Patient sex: F
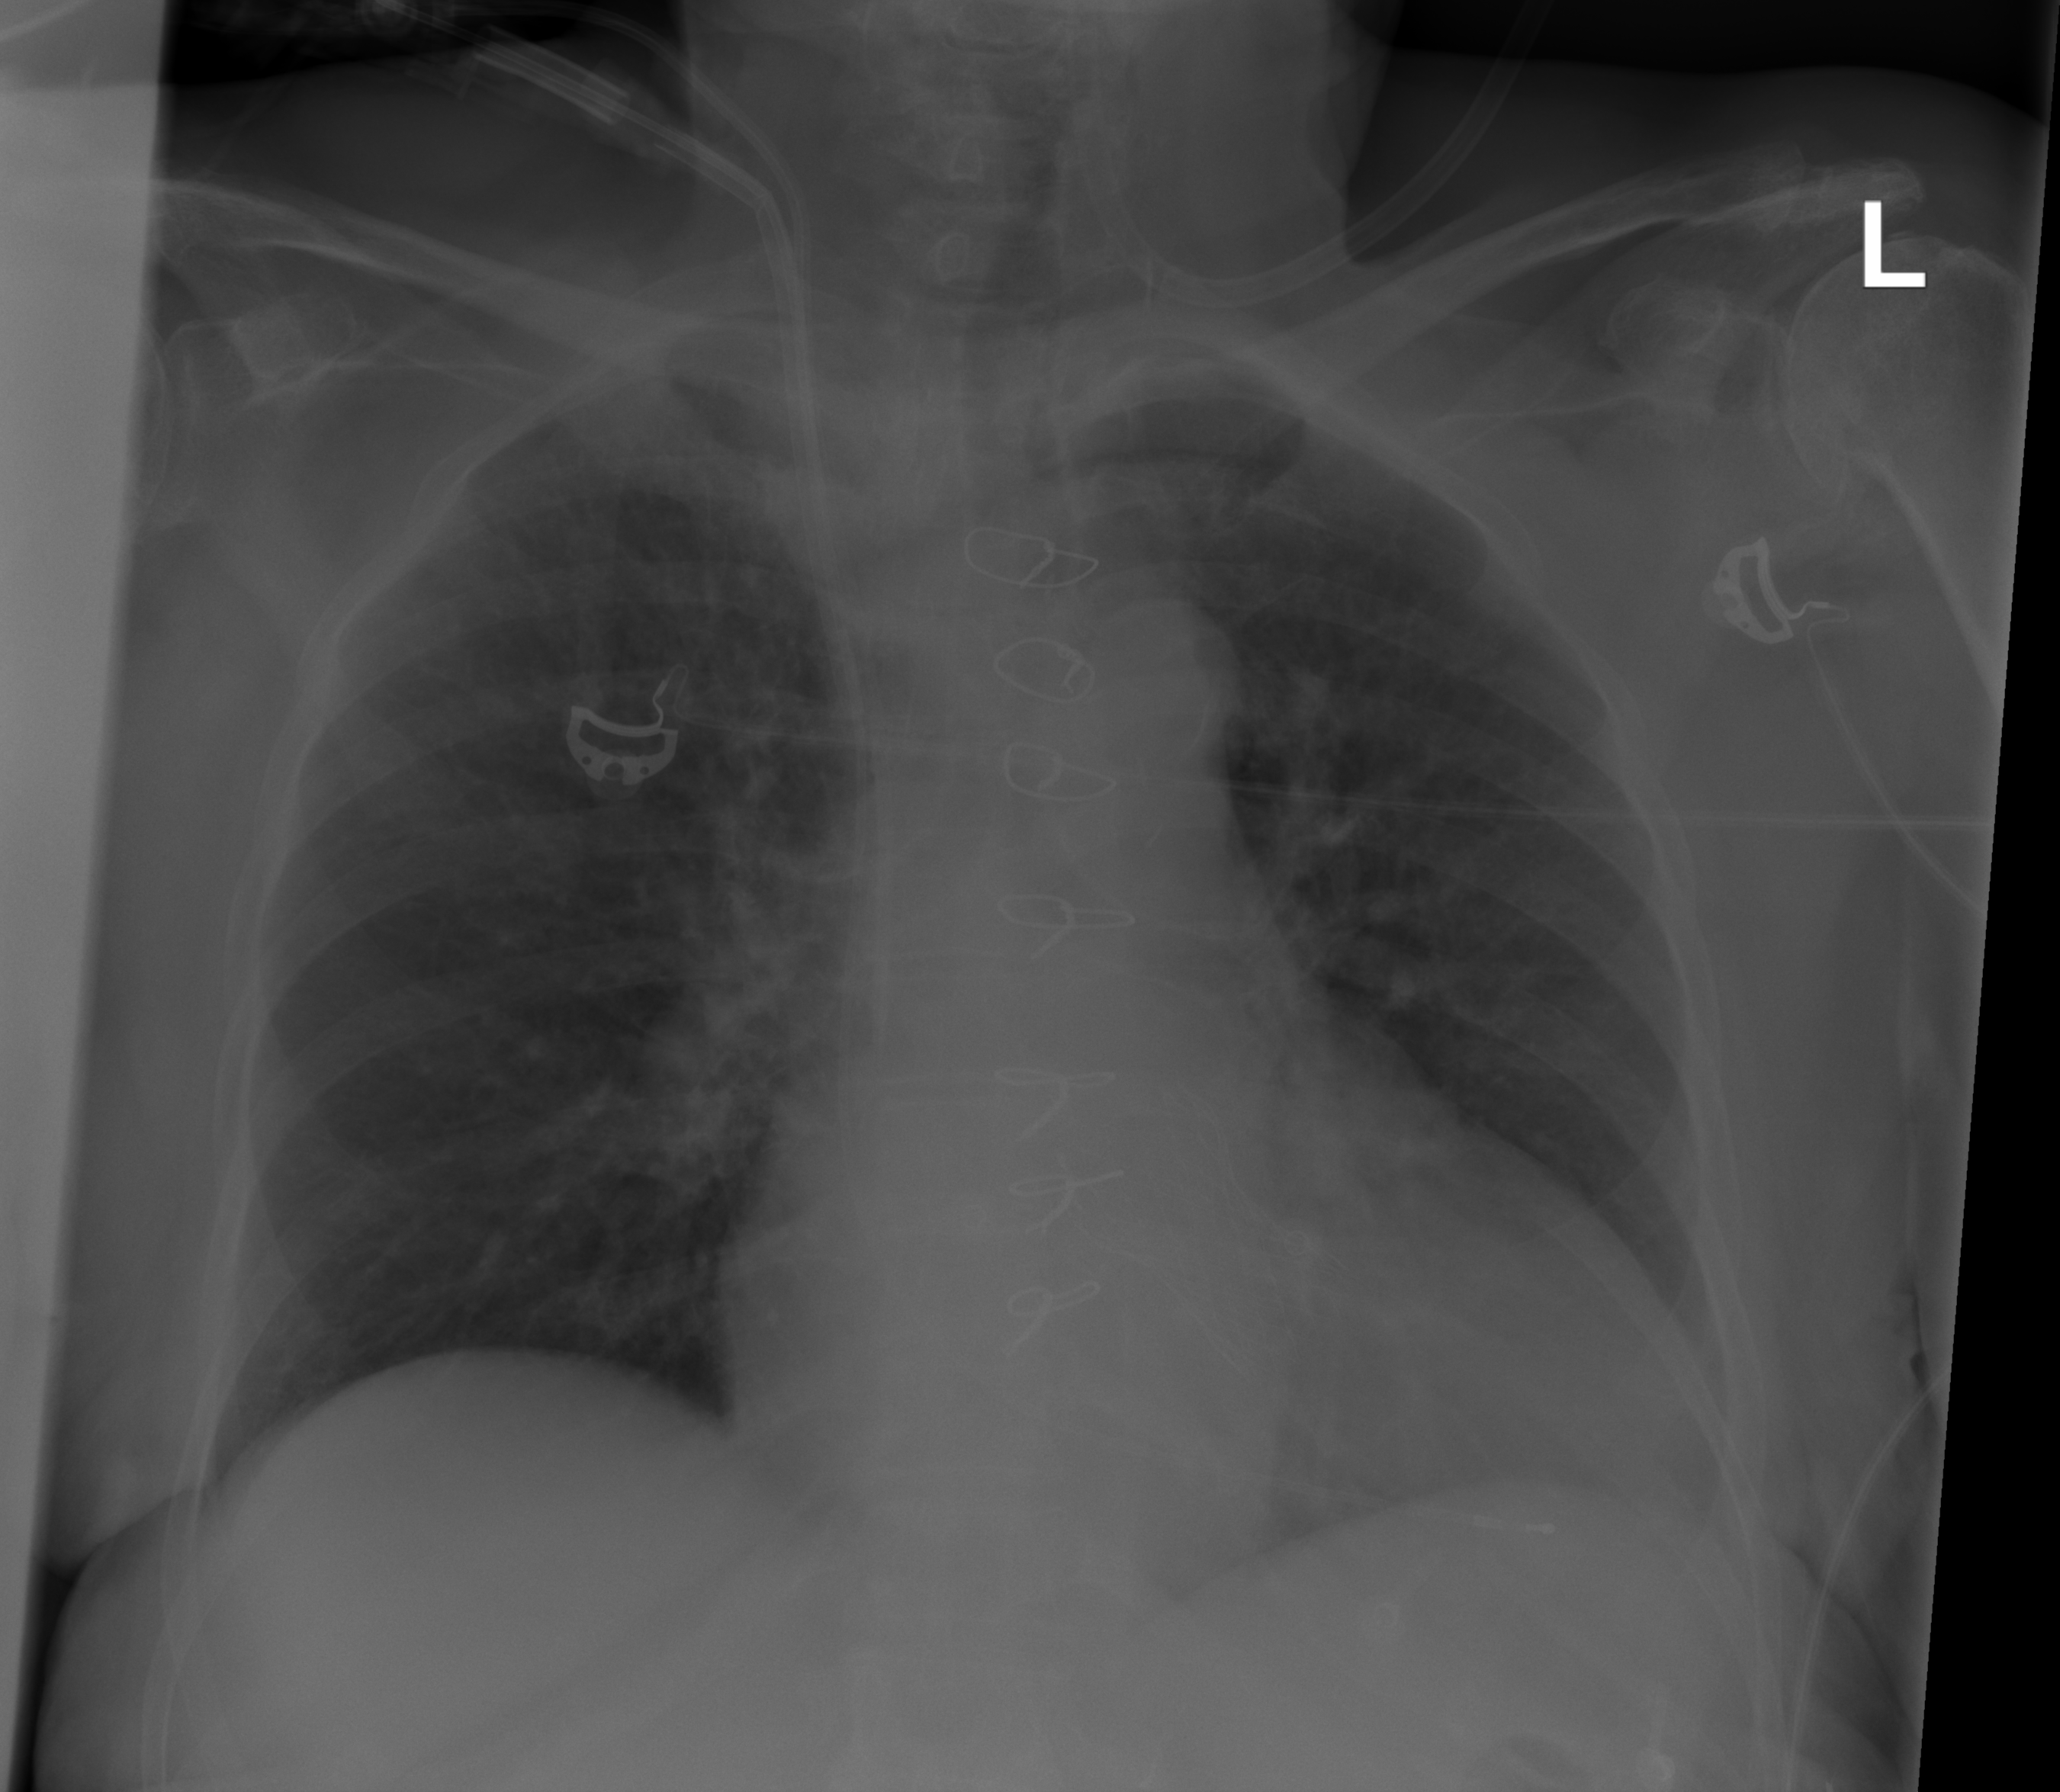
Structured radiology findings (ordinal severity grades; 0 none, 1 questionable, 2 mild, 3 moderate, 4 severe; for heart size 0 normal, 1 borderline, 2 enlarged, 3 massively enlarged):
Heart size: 3
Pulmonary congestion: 2
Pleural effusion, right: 0
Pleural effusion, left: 0
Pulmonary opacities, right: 0
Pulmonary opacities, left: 0
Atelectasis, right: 0
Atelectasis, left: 0